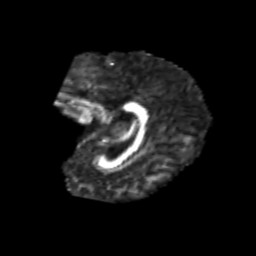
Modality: FA
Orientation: sagittal
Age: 8
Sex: male
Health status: healthy